Question: I created a progress bar using CSS only now, I need to put a tracker on, just a simple small circle on it, tracking its progress on the bar.
It must something similar to this image:
Here's my CSS:
'''
.container{
width: 400px;
margin: 0 auto;
}
.bar{
width: 100%;
background: #d7d7d7;
padding: 17px;
-webkit-border-top-right-radius: 5px;
-webkit-border-bottom-right-radius: 5px;
-moz-border-radius-topright: 5px;
-moz-border-radius-bottomright: 5px;
border-top-right-radius: 5px;
border-bottom-right-radius: 5px;
}
.bar-fill{
height: 15px;
display: block;
background: #45c9a5;
width: 0%;
border-radius: 8px;
-webkit-transition: width 0.8s ease;
transition: width 0.8s ease;
-webkit-animation: mymove 5s infinite;
animation: mymove 5s infinite;
}
.bar-unfill{
height: 15px;
display: block;
background: #fff;
width: 100%;
border-radius: 8px;
}
/* Chrome, Safari, Opera */
@-webkit-keyframes mymove {
from {width: 0%;}
to {width: 100%;}
}
/* Standard syntax */
@keyframes mymove {
from {width: 0%;}
to {width: 100%;}
}
'''
HERE'S THE JSFIDDLE: <URL>
EVERYTHING MUST BE PURE CSS. Any Idea?
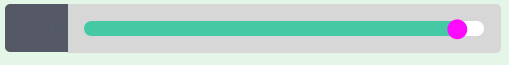
Answer: how about this:
'''
<div class="container">
<div class="plain-title">TEst</div>
<div class="bar">
<span class="bar-unfill">
<span class="bar-fill"></span>
<span class="spot-wrap">
<span class="spot"></span>
</span>
</span>
</div>
</div>
.spot{
height: 20px;
display: block;
background: #ff00ff;
width: 20px;
border-radius: 10px;
position: relative;
left: -20px;
}
.spot-wrap{
position: relative;
top: -18px;
-webkit-animation: mymove2 5s infinite;
animation: mymove2 5s infinite;
}
/* Standard syntax */
@keyframes mymove2 {
from {left: 0%;}
to {left: 100%;}
}
'''
<URL>